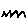
Label: zigzag